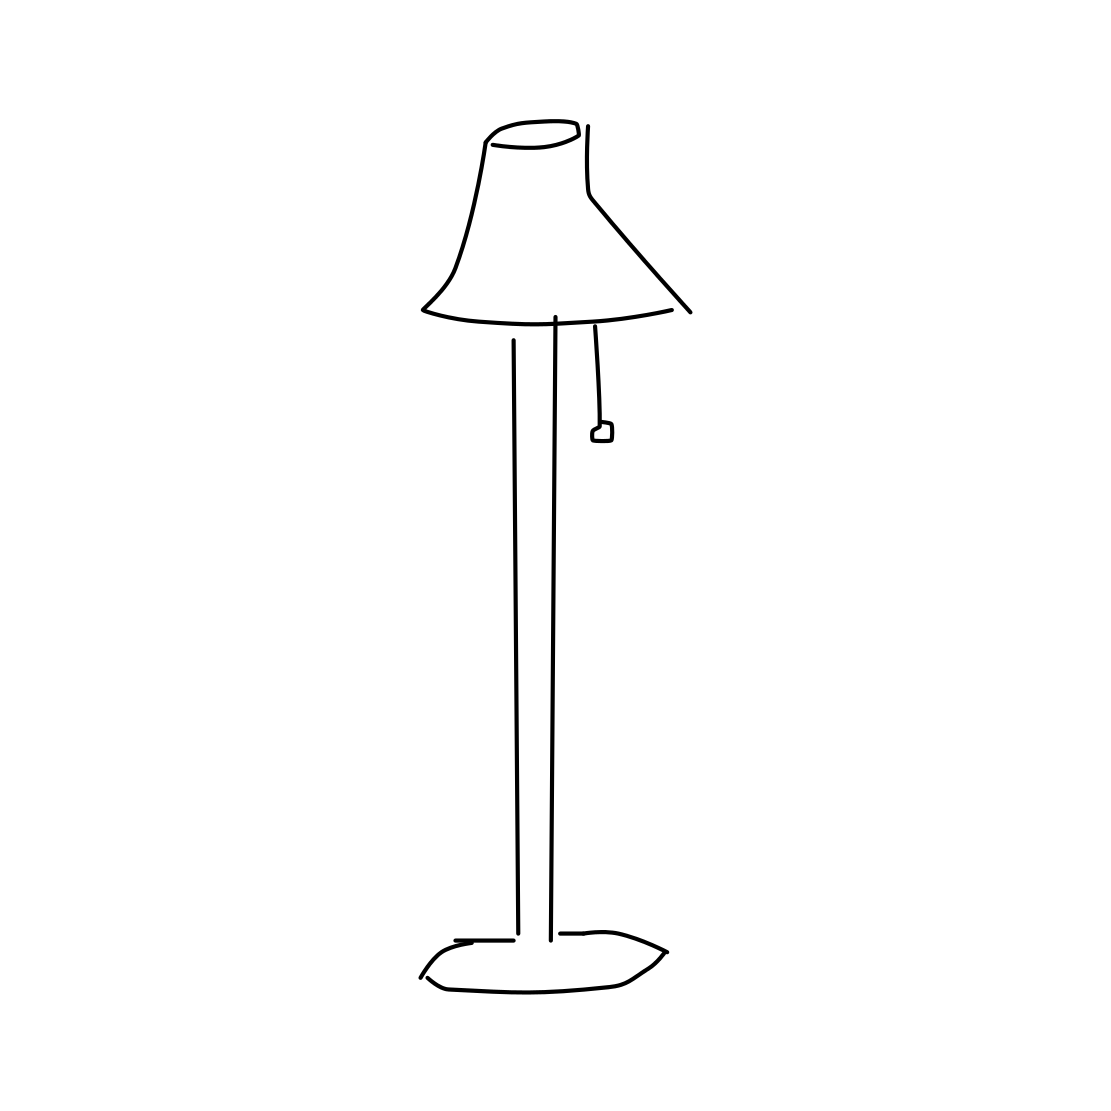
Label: floor lamp